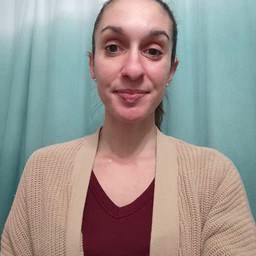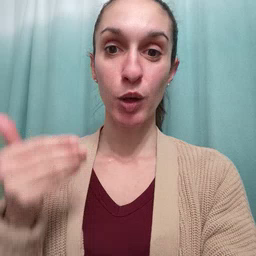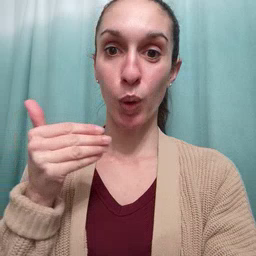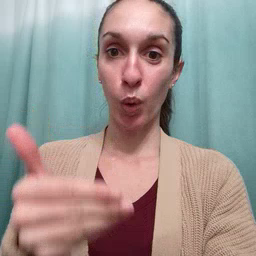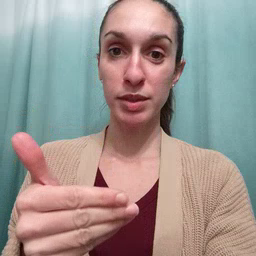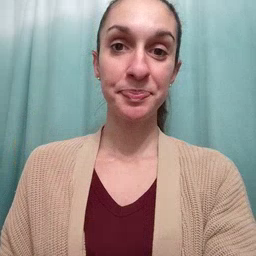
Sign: close